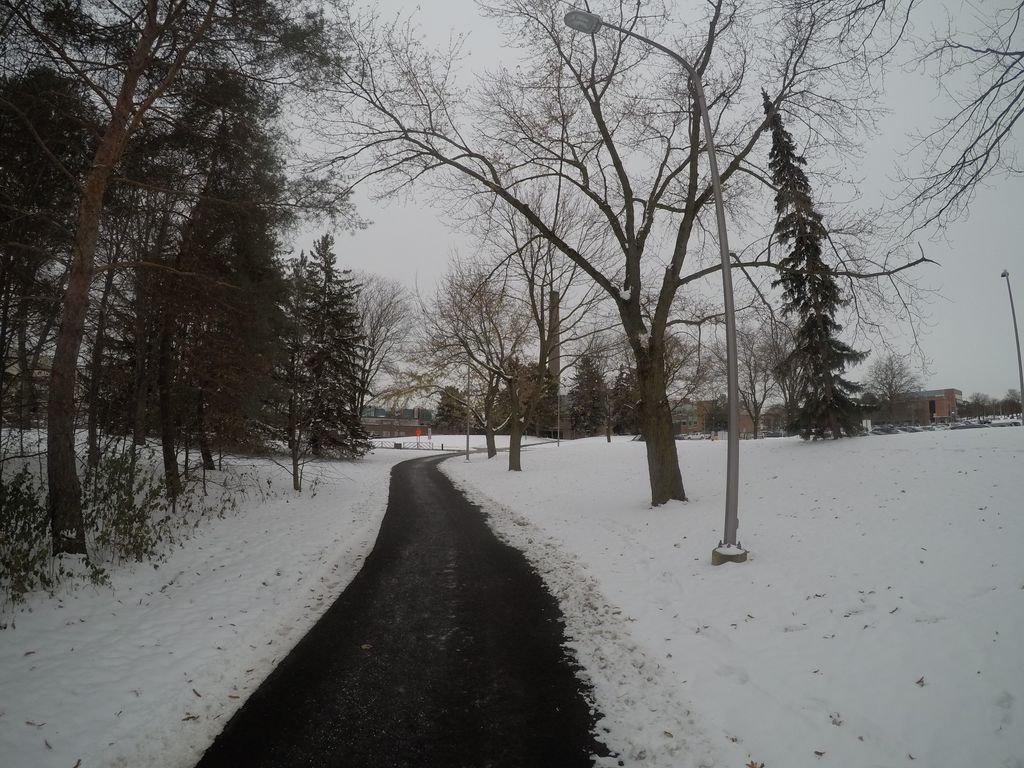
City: kitchener-waterloo